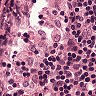
Metastatic tissue present: no